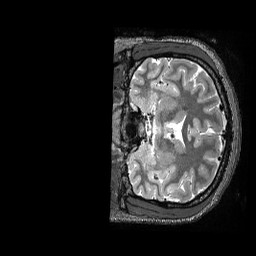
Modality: T2w
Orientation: coronal
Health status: healthy
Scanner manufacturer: siemens
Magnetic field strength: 3 T
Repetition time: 3.2 s
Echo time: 0.565 s